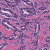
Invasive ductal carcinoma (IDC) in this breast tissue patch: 1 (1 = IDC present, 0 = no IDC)